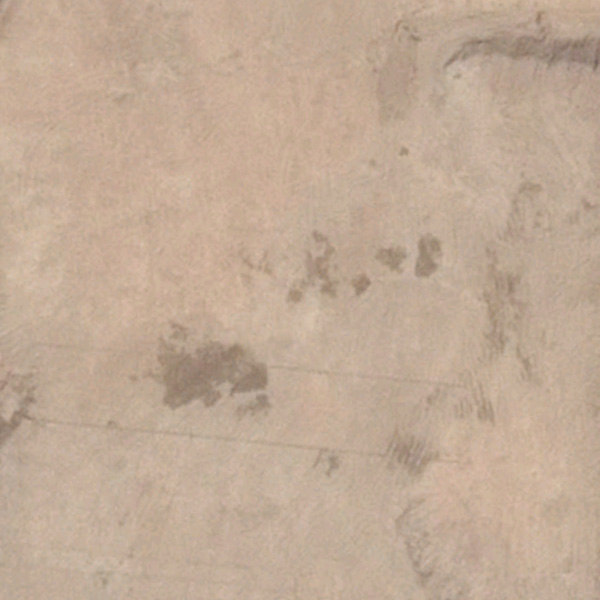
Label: BareLand